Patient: sex M, age 60
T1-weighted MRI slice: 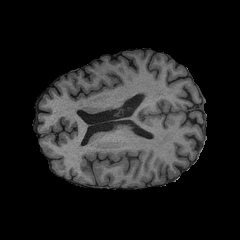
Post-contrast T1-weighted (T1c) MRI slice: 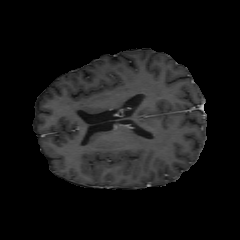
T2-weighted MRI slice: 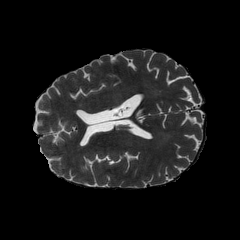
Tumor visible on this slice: no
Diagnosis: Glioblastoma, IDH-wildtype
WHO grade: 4